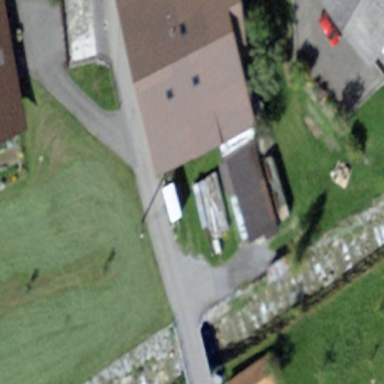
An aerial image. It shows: Farm building.